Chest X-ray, AP view. Patient: 65 years old, sex M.
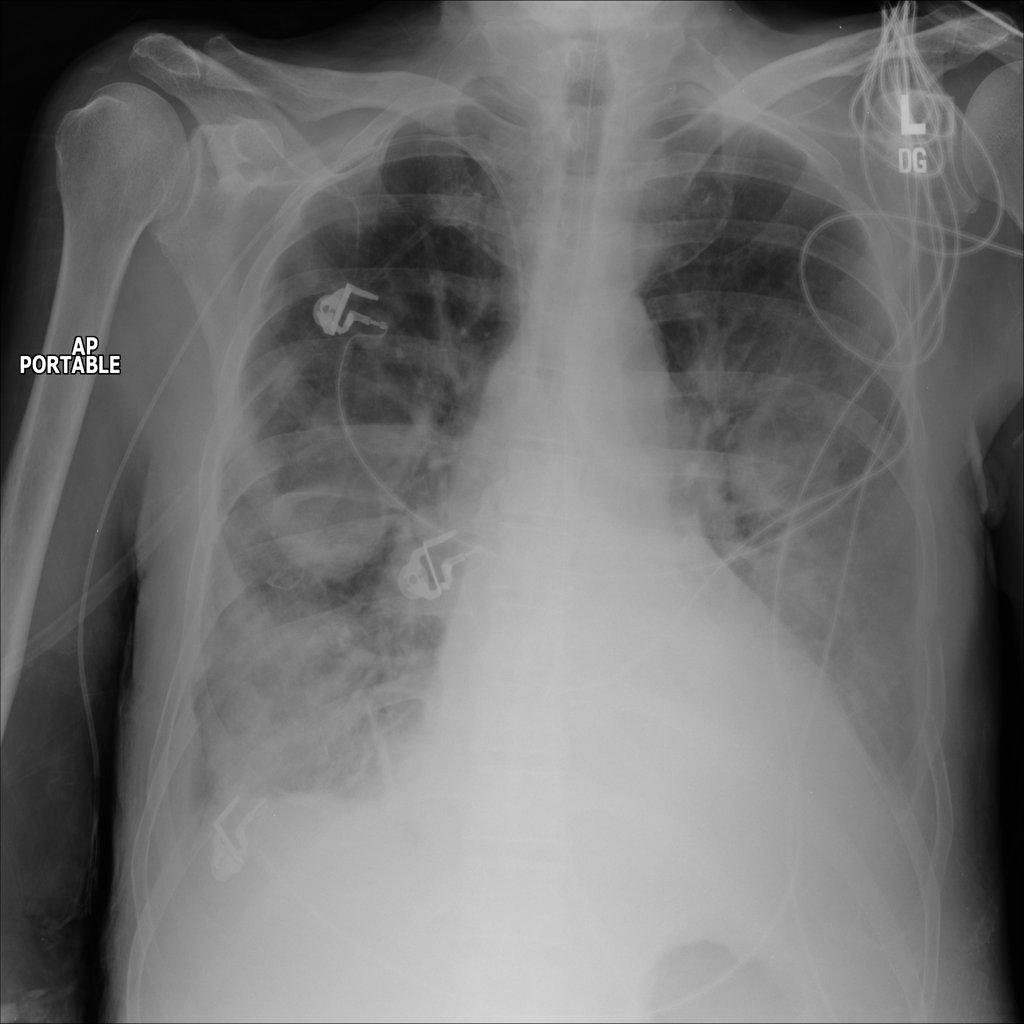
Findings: Atelectasis, Effusion, Mass